Field crop: maize
Growth stage: 1
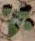
Species: chenopodium